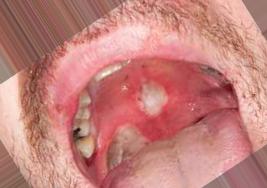
Condition: Mouth Ulcer